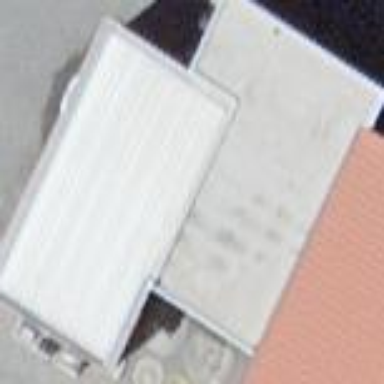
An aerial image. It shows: Building serving as car wash facility.